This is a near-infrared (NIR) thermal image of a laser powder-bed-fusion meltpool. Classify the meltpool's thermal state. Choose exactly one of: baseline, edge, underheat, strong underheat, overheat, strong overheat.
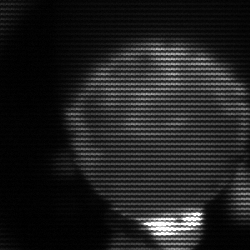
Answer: edge